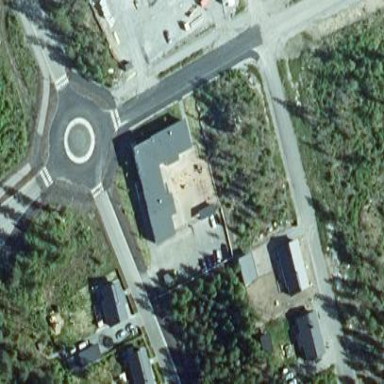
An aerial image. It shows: Kindergarten.